Aerial crown-view tile of a tropical tree (Barro Colorado Island, Panama), acquired 20250512:
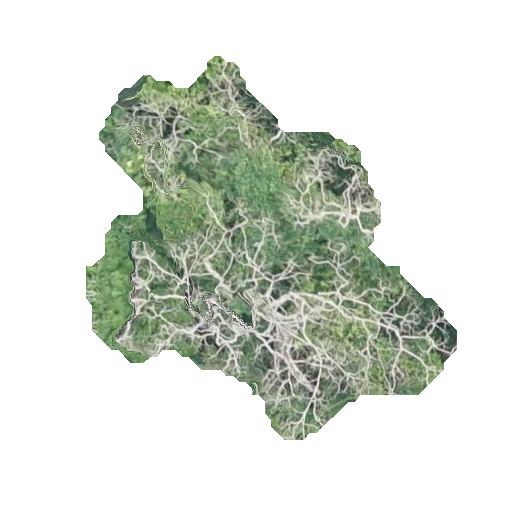
Species: Platypodium elegans
GBIF accepted scientific name: Platypodium elegans
Crown area: 120.616 m²